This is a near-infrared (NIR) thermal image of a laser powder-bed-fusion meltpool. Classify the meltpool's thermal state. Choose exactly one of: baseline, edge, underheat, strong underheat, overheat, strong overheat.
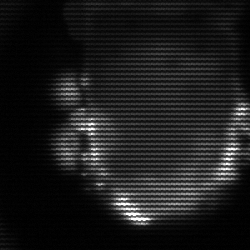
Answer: baseline